Interaction volume radius: 5 \u00c5
Interaction volume height: 35 \u00c5
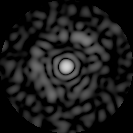
Disorder parameter: 0.8014